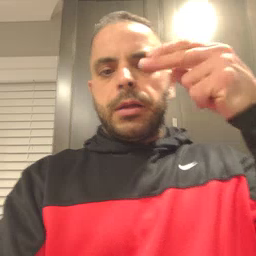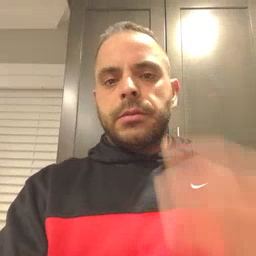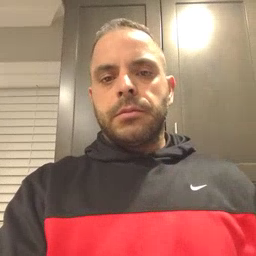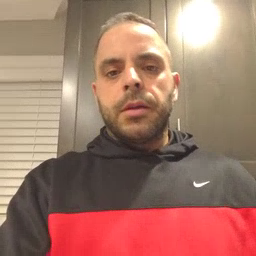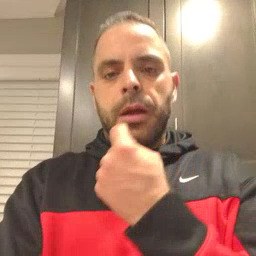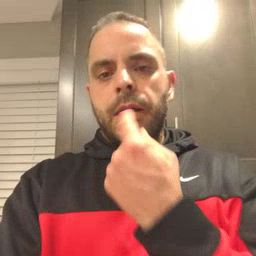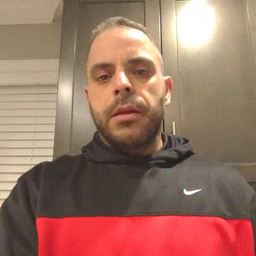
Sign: mouth